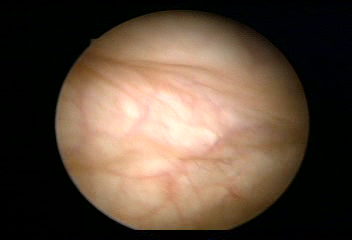
Modality: WLC
Class: Normal mucosa
Bladder cancer association: No